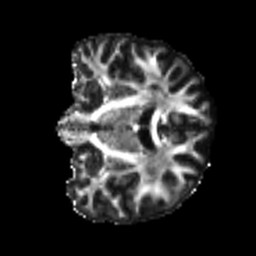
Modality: FA
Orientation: coronal
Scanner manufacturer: siemens
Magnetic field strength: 3 T
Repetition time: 4 s
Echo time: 0.0594 s